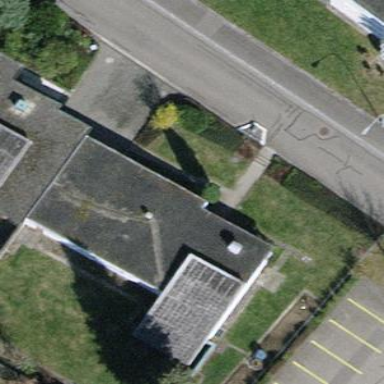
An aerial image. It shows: Building with flat roof.